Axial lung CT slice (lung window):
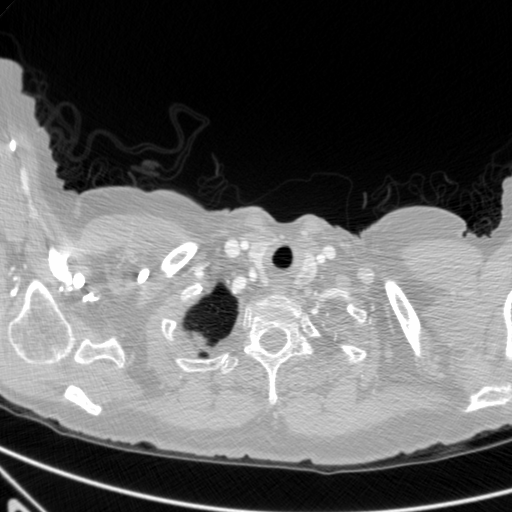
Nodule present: no